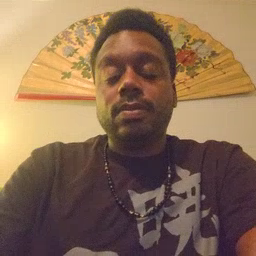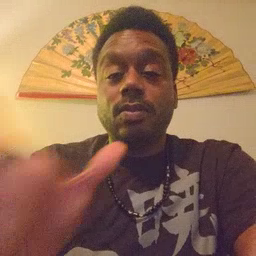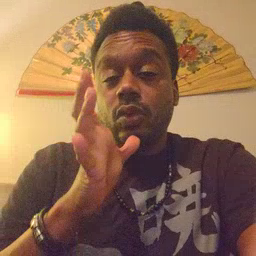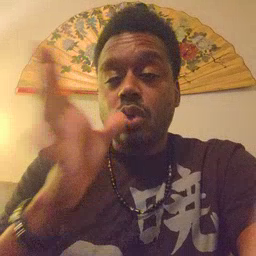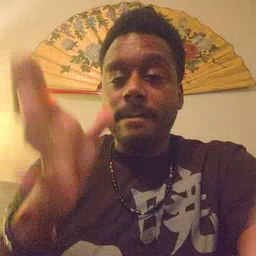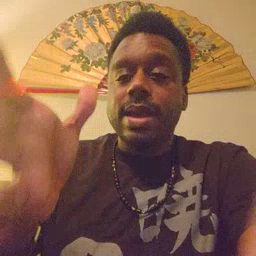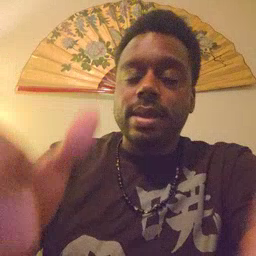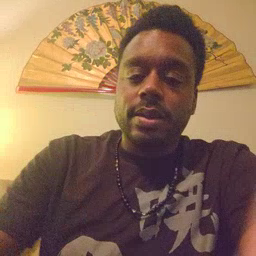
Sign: grandma